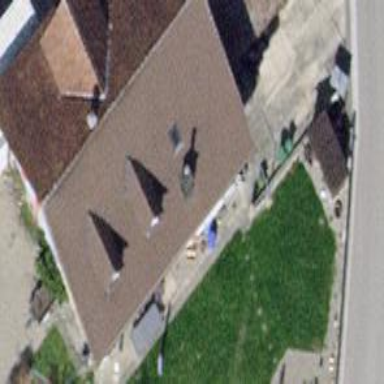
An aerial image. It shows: Building with gabled roof made of roof tiles. The roof is oriented along the structure.